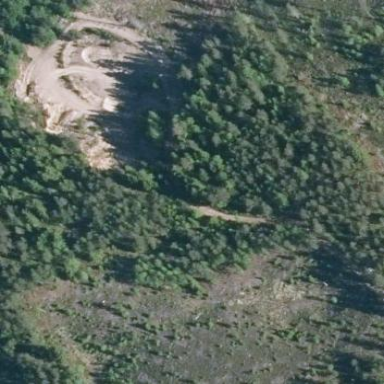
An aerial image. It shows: Quarry area.